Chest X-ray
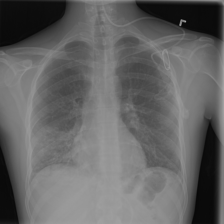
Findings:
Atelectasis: negative
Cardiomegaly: negative
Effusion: negative
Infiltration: negative
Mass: negative
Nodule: negative
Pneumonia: negative
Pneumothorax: negative
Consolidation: negative
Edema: negative
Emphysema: negative
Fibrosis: negative
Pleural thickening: negative
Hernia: negative